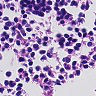
Metastatic tissue present: no